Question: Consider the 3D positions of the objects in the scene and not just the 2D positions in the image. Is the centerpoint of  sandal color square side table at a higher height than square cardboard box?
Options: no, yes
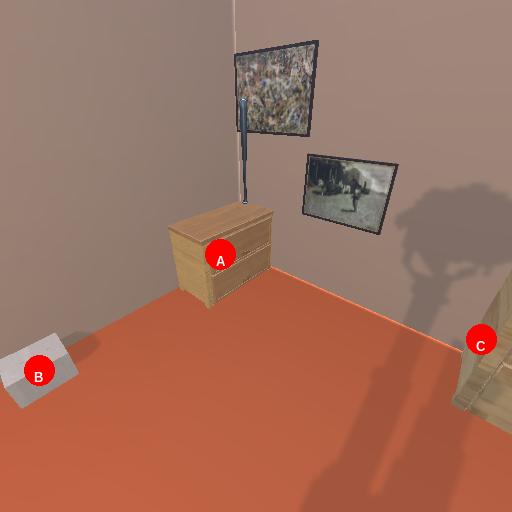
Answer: no